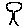
Label: tree